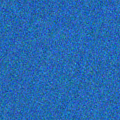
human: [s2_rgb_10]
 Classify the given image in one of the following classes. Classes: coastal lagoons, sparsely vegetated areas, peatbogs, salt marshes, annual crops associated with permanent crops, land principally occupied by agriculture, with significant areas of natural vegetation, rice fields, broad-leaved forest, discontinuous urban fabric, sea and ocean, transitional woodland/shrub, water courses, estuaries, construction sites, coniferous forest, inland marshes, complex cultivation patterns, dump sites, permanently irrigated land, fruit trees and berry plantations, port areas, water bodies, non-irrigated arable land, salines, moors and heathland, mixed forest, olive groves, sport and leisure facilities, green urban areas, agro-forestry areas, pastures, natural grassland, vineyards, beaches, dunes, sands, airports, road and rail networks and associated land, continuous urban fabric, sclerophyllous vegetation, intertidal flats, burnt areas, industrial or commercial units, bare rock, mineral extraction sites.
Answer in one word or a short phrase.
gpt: sea and ocean